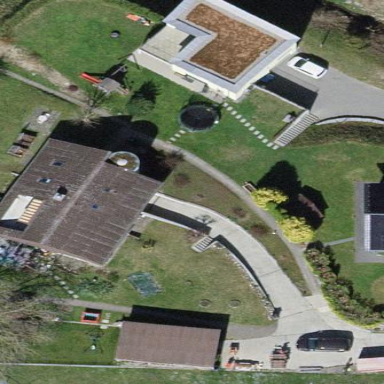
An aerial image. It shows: Detached building.